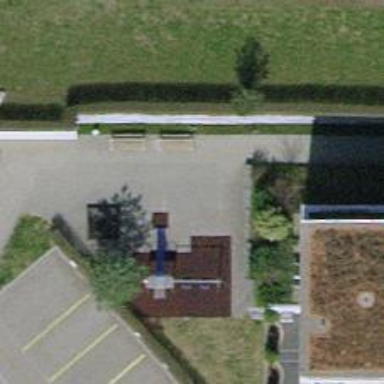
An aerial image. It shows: Bench.